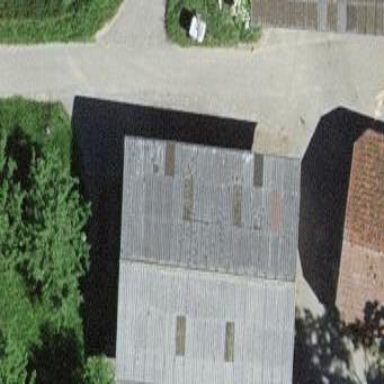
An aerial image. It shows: Sty building.